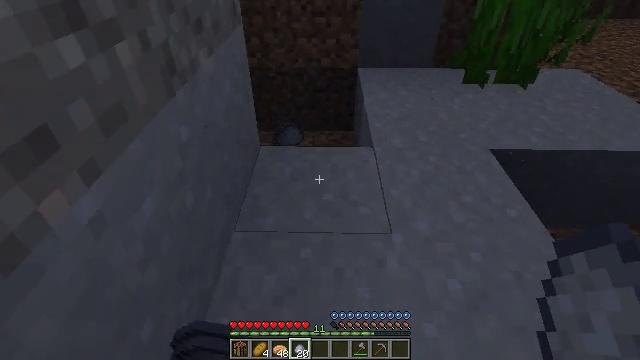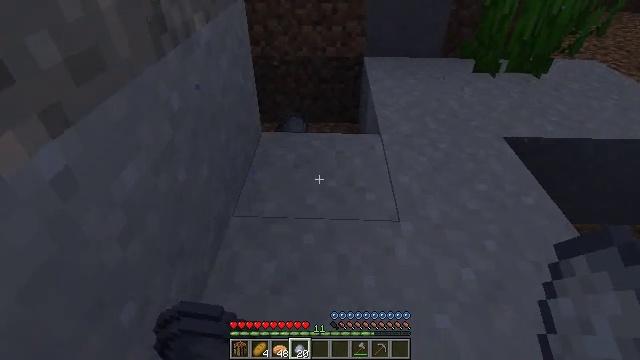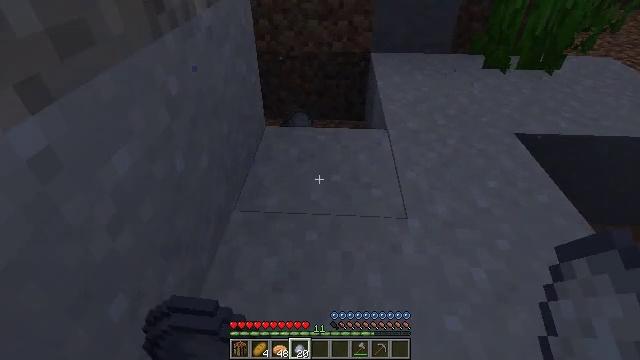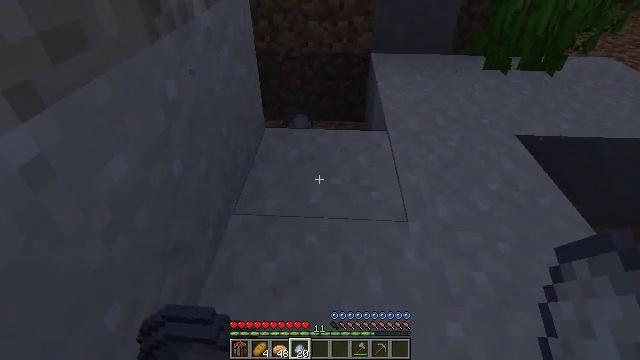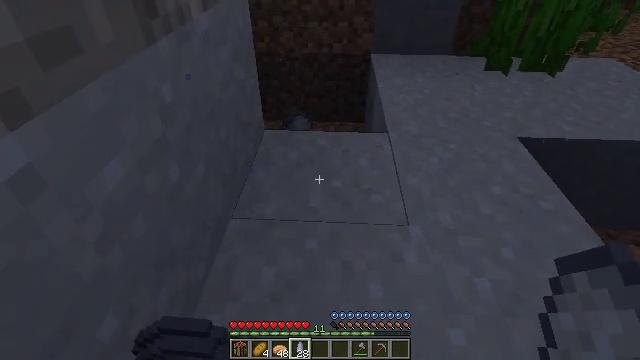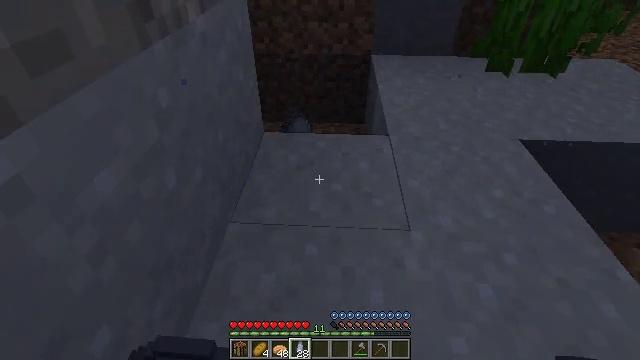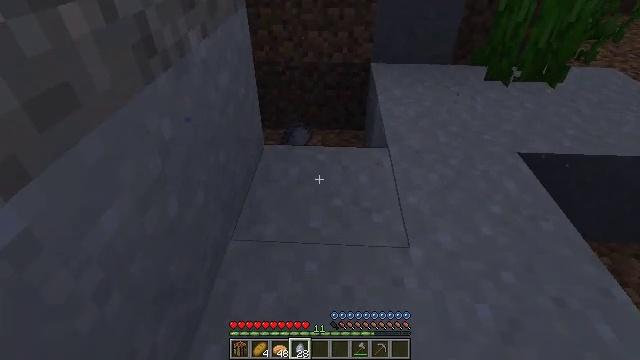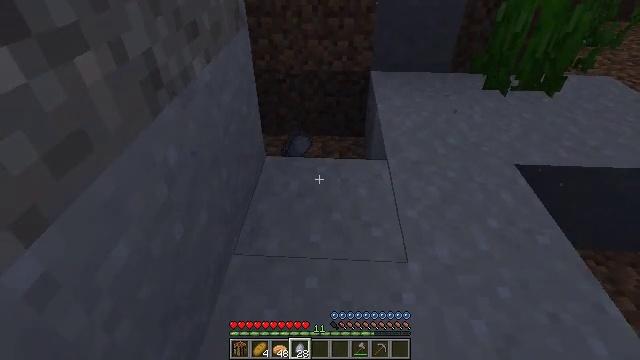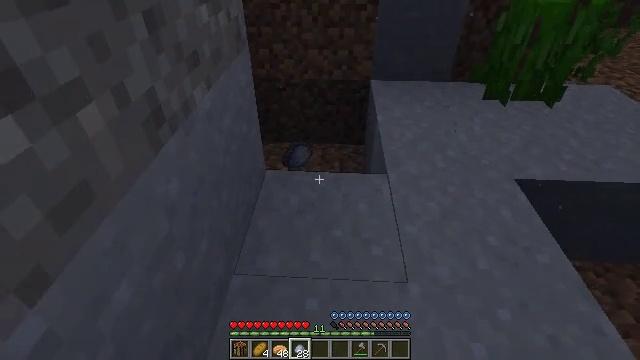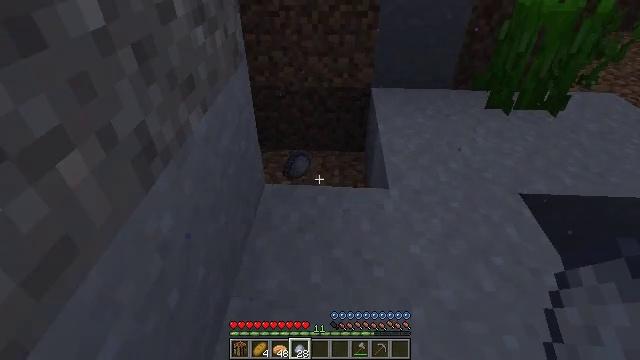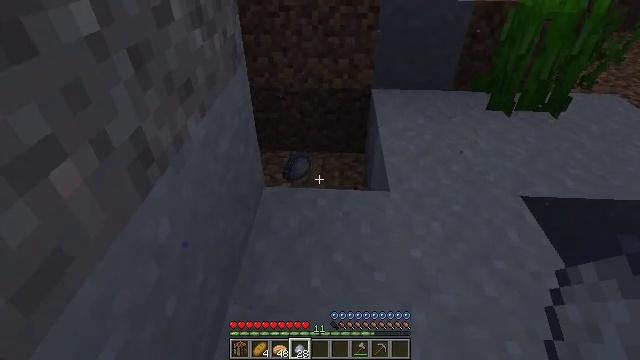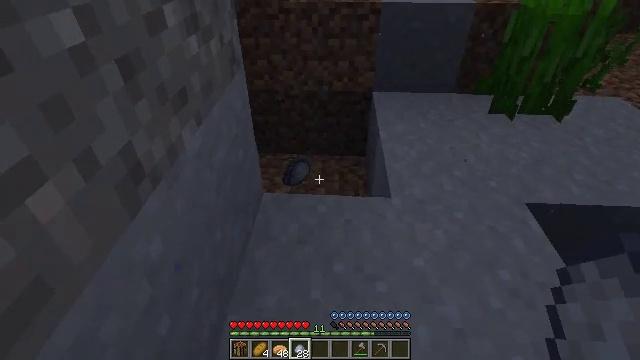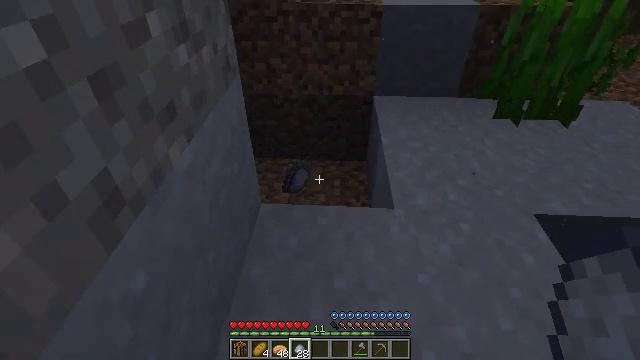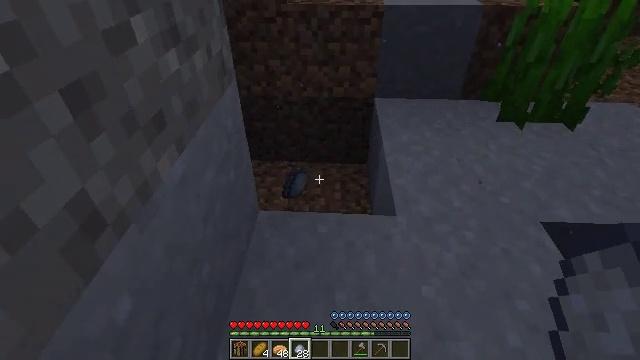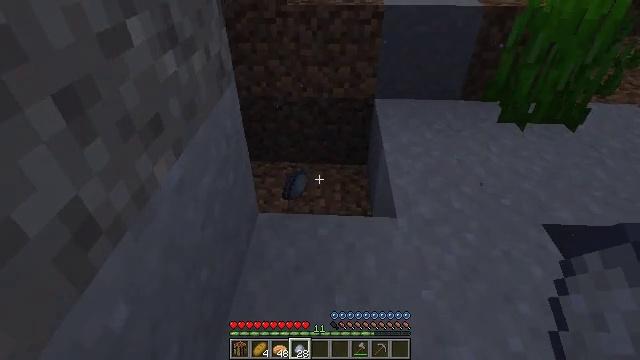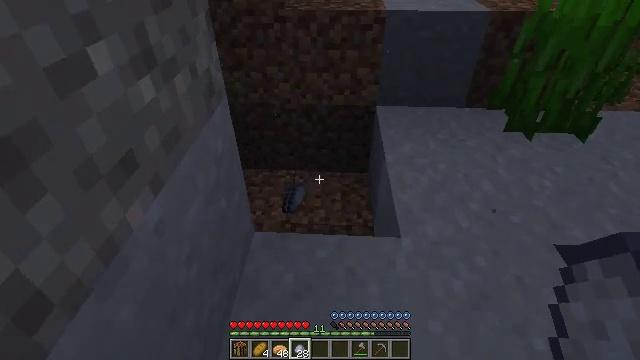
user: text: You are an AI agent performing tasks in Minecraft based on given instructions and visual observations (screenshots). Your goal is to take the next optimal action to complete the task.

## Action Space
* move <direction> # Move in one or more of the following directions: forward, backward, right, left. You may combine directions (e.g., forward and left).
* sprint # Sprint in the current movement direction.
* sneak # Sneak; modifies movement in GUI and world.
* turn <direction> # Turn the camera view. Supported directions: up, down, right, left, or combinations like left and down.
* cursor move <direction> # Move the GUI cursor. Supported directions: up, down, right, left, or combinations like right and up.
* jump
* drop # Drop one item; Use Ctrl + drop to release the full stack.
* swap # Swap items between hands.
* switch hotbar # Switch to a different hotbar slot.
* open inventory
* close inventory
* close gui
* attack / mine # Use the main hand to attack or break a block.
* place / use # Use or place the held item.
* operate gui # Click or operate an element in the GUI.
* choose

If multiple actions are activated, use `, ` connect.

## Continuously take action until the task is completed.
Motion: motion action
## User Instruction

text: Mine the clay from the riverbed.
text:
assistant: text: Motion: move forward, sneak
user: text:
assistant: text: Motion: move forward, sneak, turn left
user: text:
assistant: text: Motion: move forward, sneak
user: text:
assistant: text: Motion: move forward, sneak
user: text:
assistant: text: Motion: move forward
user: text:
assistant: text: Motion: move forward
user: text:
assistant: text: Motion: move forward
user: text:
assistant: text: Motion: move forward
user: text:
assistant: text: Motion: move forward
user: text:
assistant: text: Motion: move forward
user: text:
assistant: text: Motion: move forward
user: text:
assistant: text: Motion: move forward
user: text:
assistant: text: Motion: move forward
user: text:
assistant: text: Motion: move forward
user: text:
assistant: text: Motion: move forward
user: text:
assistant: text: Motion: move forward
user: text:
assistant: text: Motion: move forward
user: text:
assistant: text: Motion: move forward
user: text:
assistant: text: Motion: move forward
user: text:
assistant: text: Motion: move forward
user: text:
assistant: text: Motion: move forward
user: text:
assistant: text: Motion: move forward, turn left and down
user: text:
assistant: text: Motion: move forward, turn left and down
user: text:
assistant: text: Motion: move forward, turn down
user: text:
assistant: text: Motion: move forward, turn left
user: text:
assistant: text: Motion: move forward, turn left and down
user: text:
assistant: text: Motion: move forward, turn left and down
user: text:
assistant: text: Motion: move forward, turn left and down
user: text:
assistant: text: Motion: move forward, turn left and down
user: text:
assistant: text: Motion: move forward, turn left and down